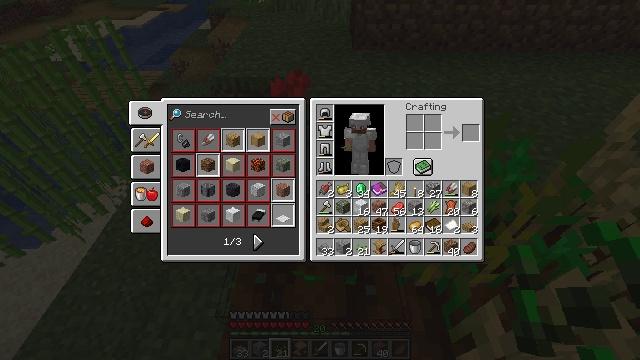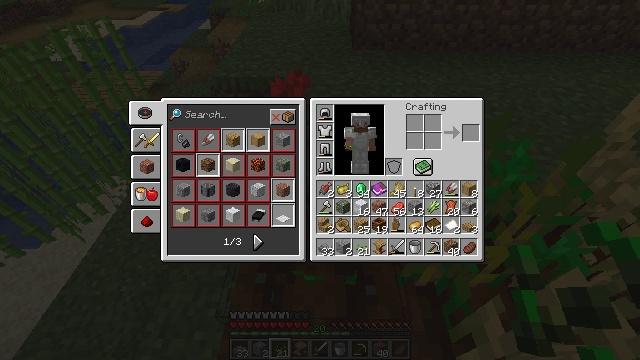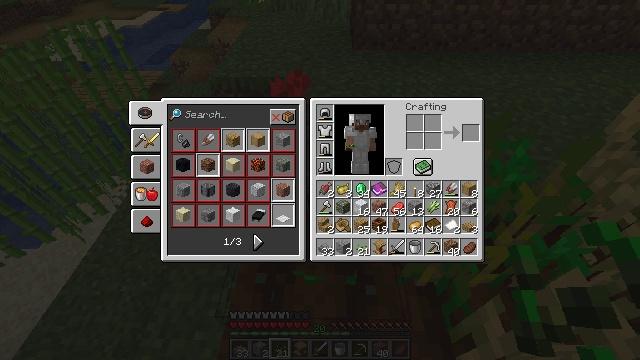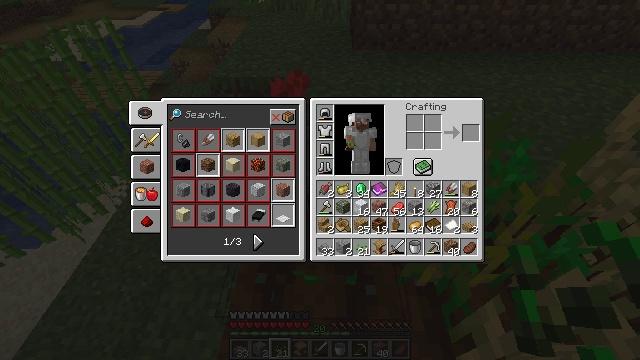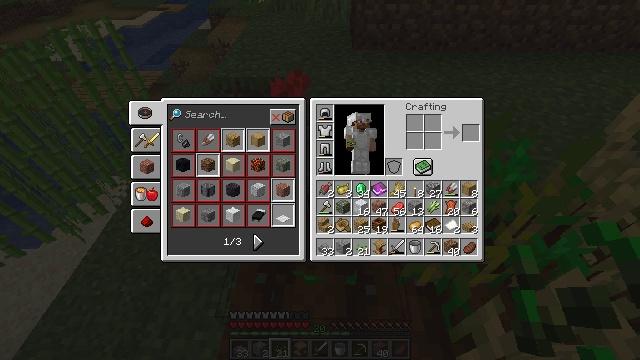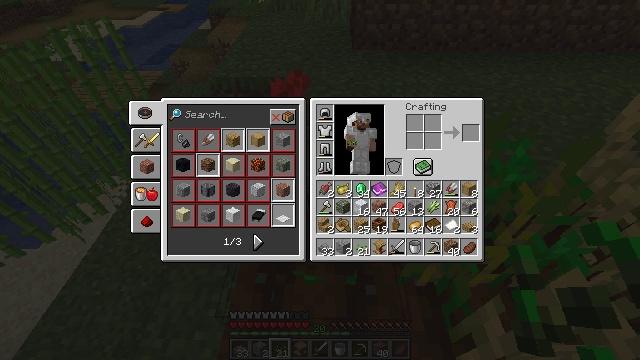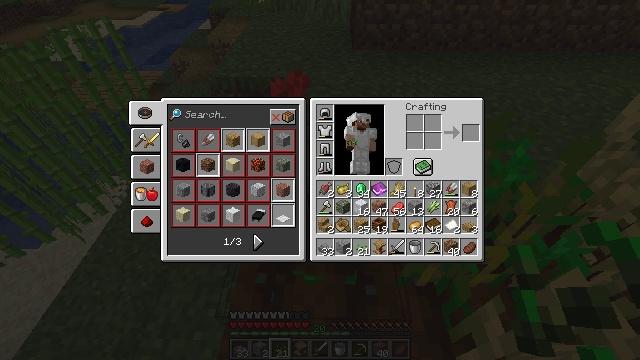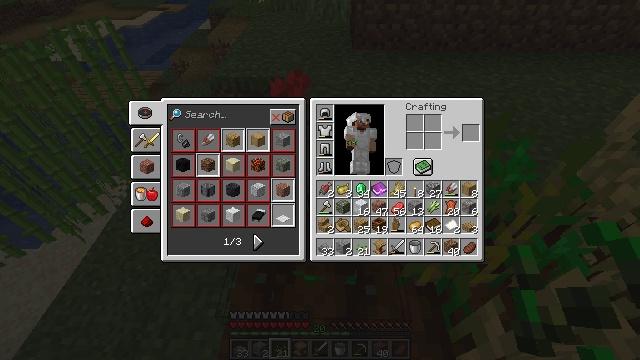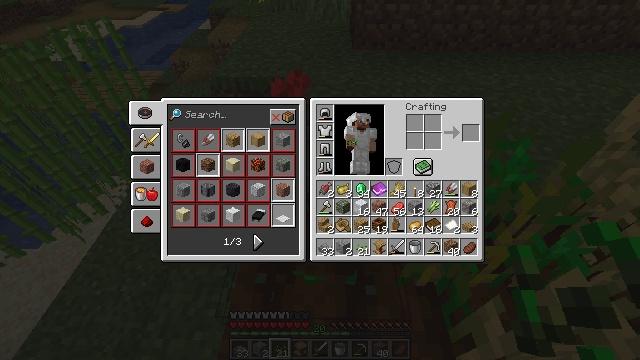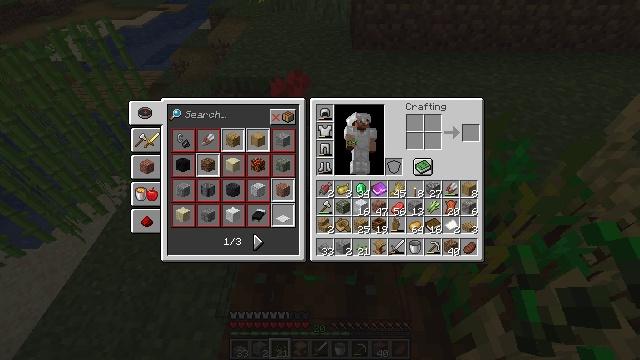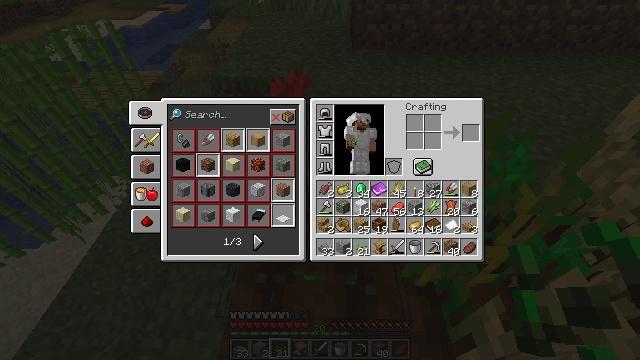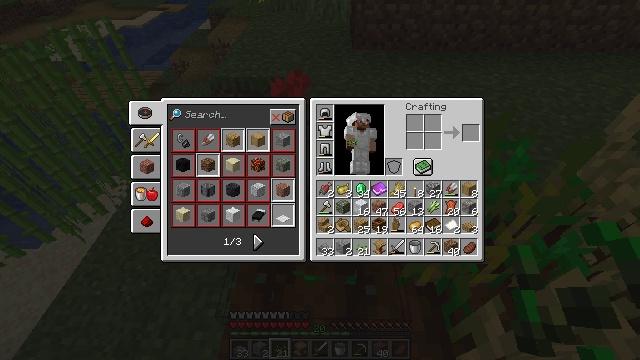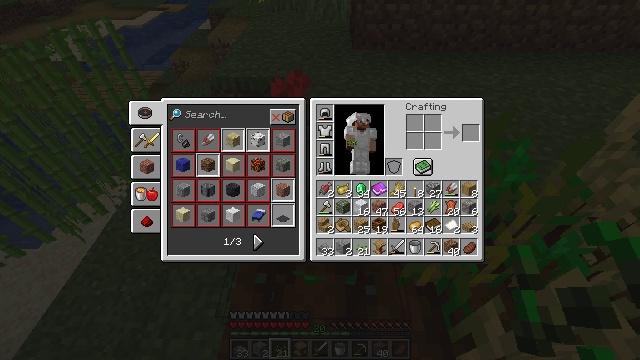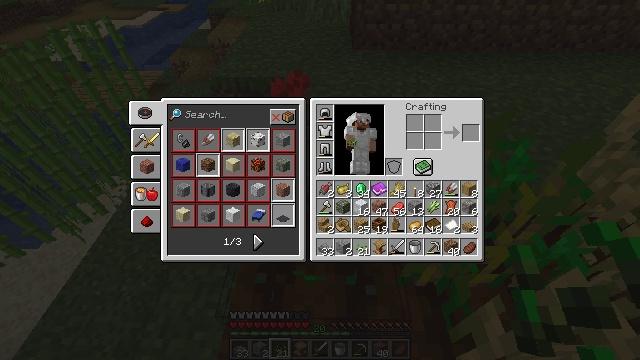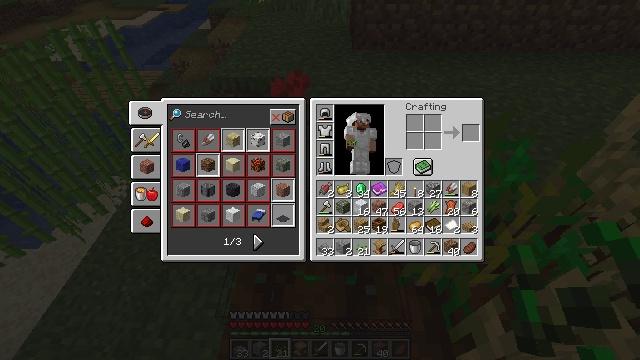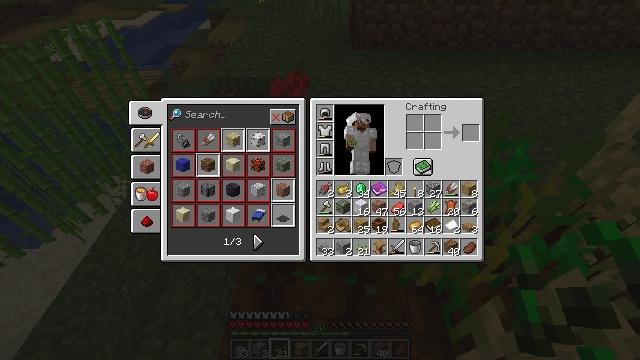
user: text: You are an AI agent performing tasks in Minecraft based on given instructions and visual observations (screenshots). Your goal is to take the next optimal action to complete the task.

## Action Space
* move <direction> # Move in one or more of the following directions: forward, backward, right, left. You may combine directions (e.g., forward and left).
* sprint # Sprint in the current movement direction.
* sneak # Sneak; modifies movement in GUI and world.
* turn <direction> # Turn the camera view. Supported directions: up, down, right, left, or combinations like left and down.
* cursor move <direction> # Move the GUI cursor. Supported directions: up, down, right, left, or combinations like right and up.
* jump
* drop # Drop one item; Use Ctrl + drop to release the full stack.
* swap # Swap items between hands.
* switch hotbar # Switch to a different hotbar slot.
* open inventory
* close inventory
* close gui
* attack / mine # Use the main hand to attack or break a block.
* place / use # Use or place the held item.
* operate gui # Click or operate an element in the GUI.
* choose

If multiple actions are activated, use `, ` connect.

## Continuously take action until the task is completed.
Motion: motion action
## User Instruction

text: Remove a poisonous potato from the inventory.
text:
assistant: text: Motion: turn right and up
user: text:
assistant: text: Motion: turn right and up
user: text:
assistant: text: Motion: turn right and up
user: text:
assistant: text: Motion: turn up
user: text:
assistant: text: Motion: no_op
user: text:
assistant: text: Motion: no_op
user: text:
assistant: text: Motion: no_op
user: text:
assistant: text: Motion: no_op
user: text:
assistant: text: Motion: no_op
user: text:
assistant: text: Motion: no_op
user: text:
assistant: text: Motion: no_op
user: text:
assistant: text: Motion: no_op
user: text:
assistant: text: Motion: no_op
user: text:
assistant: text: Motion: no_op
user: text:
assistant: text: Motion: no_op
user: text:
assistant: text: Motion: no_op
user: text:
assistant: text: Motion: no_op
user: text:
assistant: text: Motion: no_op
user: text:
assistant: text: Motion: no_op
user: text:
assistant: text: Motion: no_op
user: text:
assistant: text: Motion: no_op
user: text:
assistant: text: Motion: no_op
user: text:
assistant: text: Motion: no_op
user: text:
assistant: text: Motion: no_op
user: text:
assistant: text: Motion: no_op
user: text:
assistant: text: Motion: no_op
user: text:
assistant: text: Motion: no_op
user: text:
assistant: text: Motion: no_op
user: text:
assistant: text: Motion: no_op
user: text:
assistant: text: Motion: no_op